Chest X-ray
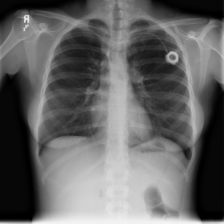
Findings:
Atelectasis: negative
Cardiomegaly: negative
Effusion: negative
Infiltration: negative
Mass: negative
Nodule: negative
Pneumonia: negative
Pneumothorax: negative
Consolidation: negative
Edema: negative
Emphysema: negative
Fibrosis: negative
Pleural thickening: negative
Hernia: negative